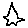
Label: star